Question: While a class usually has the same name as it's contained class - how about the filename of a struct? The below example actually works.

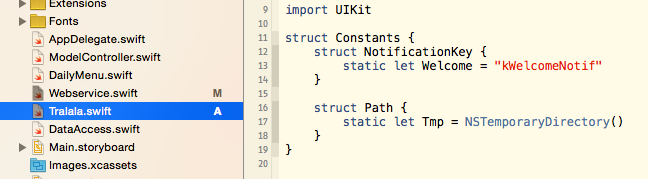
Answer: File names and files themselves are completely arbitrary. You can put multiple object type declarations in one file, and they need have nothing to do with the name of the file. (You can also spread out an object type declaration over multiple files, thanks to extensions.) And the names of those types are to the name of the file.
The reason for giving a file a name that has something to do with its contents is so that can find those contents; it does not affect the behavior or compilation of the program in any way.
Okay, exceptions:
- In Swift, only has special behavior based on its name - and you don't have a .- Privacy in Swift is file-based, so you want to separate object type declarations that need to keep things private from each other into separate files.